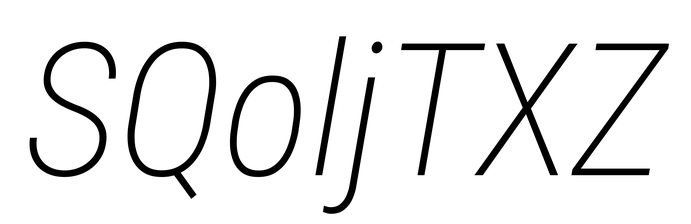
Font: Roboto-Italic_Condensed_ExtraLight_Italic